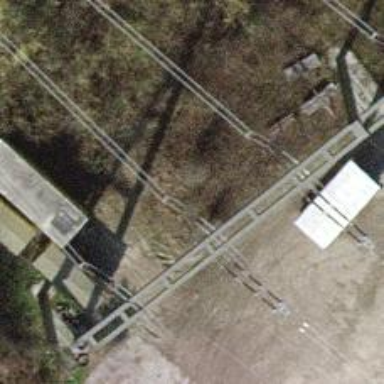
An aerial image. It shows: Three cables of power line.